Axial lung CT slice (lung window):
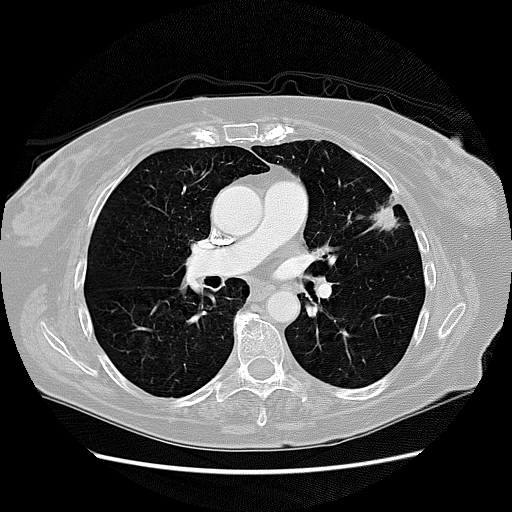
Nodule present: yes
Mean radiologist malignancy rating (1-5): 4.5